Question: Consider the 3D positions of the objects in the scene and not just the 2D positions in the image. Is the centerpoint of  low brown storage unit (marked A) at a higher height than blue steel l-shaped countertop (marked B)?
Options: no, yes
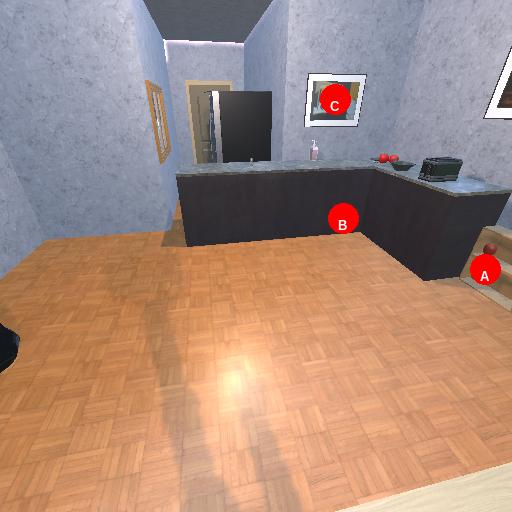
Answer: no